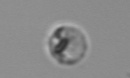
Label: Amoeba